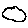
Label: moon